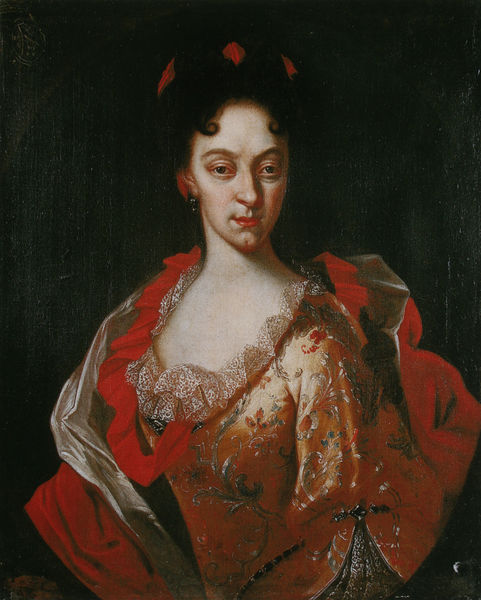
Titel: Bildnis Anna Philippina Amalia von Ebersberg, genannt von Weyers und Leyen
Künstler: (Anonym) Deutsch
Standort: Mainz
Institution: Landesmuseum
Schlagwörter: dunkel, gemälde, haut, kopf, mann, schatten, umhang, weiß, grün, ausschnitt, blumen, braun, frau, frisur, grau, haar, hell, hintergrund, kleid, licht, mund, nase, ohr, ohrring, orange, profil, schmuck, schwarz, stirn, blick, blüten, dame, rot, schal, schleier, mode, muster, ornament, alt, jung, wand, augen, band, barock, falten, gesicht, haarschmuck, kleidung, kragen, mensch, samt, silber, spitze, ärmel, bildnis, portrait, porträt, auge, bestickt, gewand, gold, haare, halbfigur, kostüm, reich, sitzend, stickerei, stoff, strick, adel, ohrringe, spitzen, pflanzen, brustbild, dekollete, dekolletee, dekoltee, frontal, kinn, lippe, lippen, locken, prinzessin, puffärmel, seide, adelige, adlig, spanien, taille, dutt, farbig, wangen, tüll, weis, haarband, matt, ernst, schmal, streng, brauen, dekor, floral, verzierung, draperie, robe, glänzend, faltenwurf, edel, rüsche, rüschen, stofflichkeit, oberkörper, schick, stola, satin, wei, hell dunkel, blumenmuster, kreuz, stich, gross, lockig, gefahr, hässlich, augenringe, dunkler hintergrund, brokat, braue, halbprofil, wohlhabend, schwart, frauenbildnis, halbkörper, licht schatten, herrscherin, königin, hörner, volant, stickereien, zierde, schnecken, fürstin, prunk, kopfschmuck, hofdame, lichtführung, taft, details, spize, florale muster, hare, basedow, kocken, große nase, kontrastreich, stirnlocken, standesporträt, dekolete, mätresse, konstrast, rei h, ässlich, kloeid, haut#